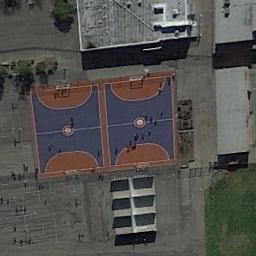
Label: basketball_court